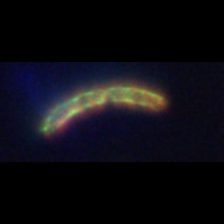
Taxon: Guinardia
Group: Diatoms